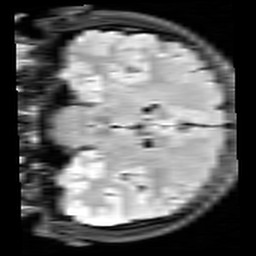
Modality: FLAIR
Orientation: coronal
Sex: female
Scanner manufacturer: siemens
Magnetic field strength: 3 T
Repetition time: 10 s
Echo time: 0.09 s